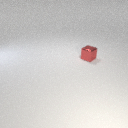
small red metal cube